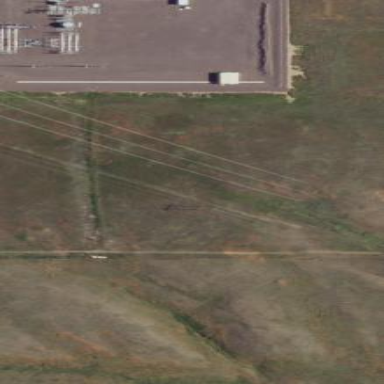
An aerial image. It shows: Transmission-level power substation.